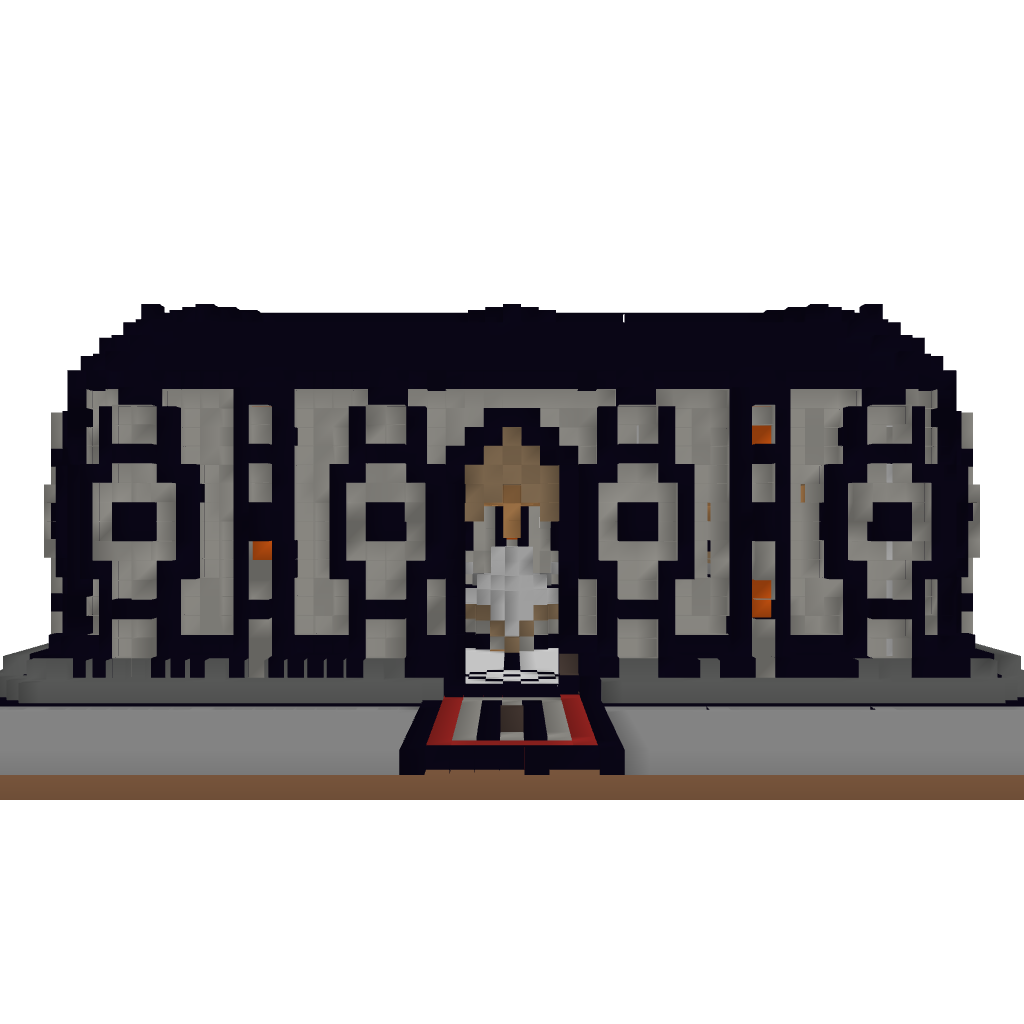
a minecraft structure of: Meeting Hall